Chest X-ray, AP view. Patient: 26 years old, sex F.
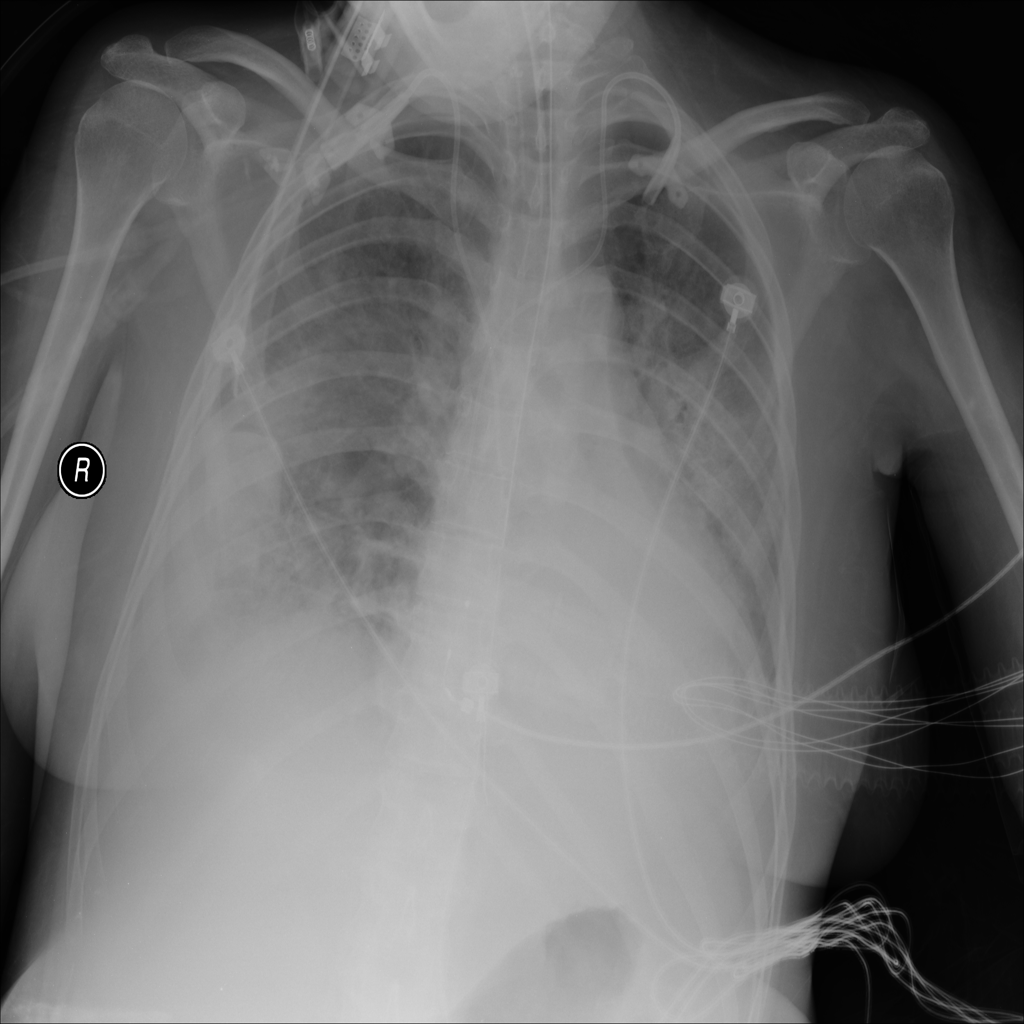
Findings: Effusion